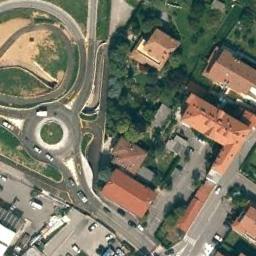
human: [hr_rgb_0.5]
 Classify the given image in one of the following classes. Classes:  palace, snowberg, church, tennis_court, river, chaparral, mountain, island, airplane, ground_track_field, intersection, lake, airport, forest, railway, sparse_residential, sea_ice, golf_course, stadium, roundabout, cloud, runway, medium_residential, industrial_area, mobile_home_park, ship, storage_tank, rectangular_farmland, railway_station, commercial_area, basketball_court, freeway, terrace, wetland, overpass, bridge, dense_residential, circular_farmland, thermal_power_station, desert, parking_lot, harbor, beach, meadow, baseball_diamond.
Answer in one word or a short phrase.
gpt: roundabout